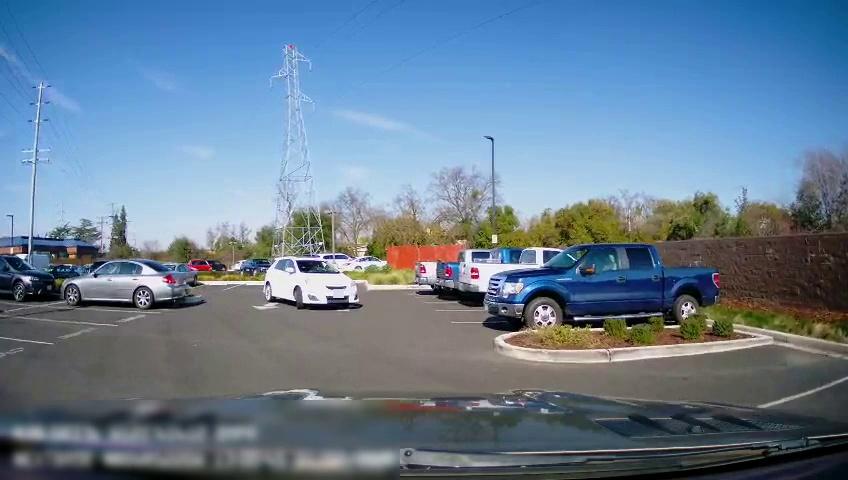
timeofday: Day
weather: Sunny
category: Drivable Space
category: Vehicles | Truck
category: Vehicles | Truck
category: Vehicles | Truck
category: Vehicles | Truck
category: Vehicles | SUV
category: Vehicles | SUV
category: Vehicles | Van
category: Vehicles | Car
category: Vehicles | SUV
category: Vehicles | Car
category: Vehicles | SUV
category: Vehicles | Car
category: Vehicles | SUV
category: Vehicles | Car
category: Vehicles | Car
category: Vehicles | SUV
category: Vehicles | Car